Interaction volume radius: 5 \u00c5
Interaction volume height: 45 \u00c5
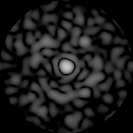
Disorder parameter: 0.8389